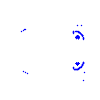
Particle: pion